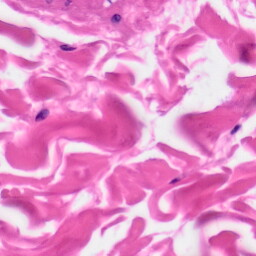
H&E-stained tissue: Skin